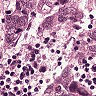
Metastatic tissue present: yes